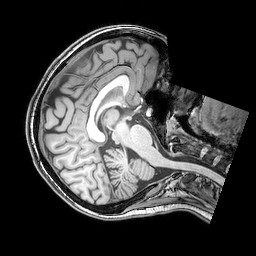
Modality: T1w
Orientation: axial